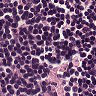
Metastatic tissue present: no